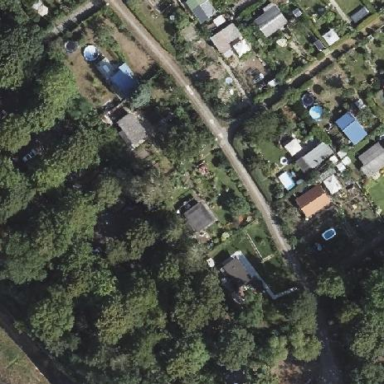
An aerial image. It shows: Plot in the allotments.